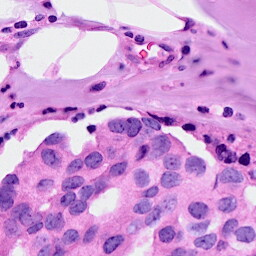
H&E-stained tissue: Breast